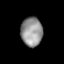
Tissue: lung
Cell type: Others
Senescence score: 0.1664
Nuclear area (px): 616
Mean DAPI intensity: 147.125